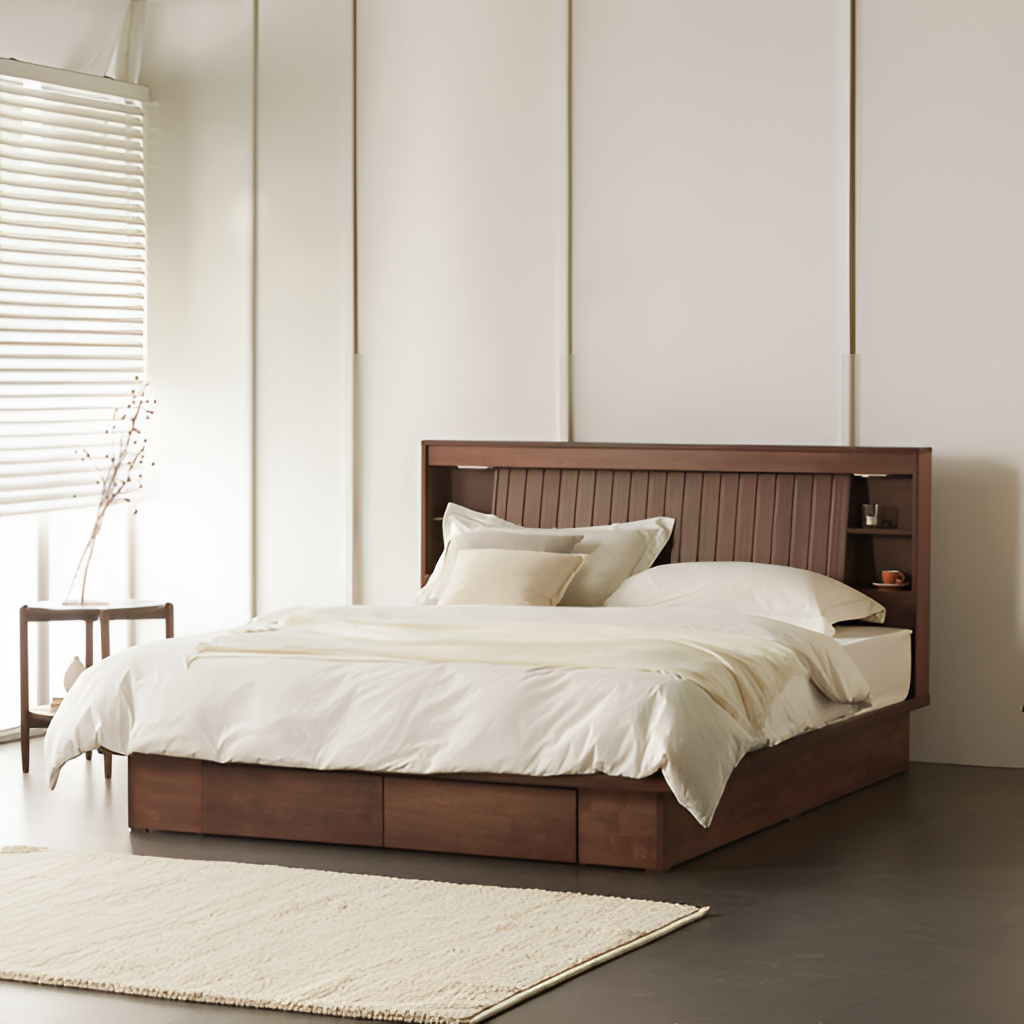
bedroom, wood bed, beige panel wallpaper, with vertical striped pattern, wood flooring, with smooth pattern, minimalist